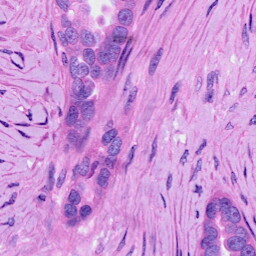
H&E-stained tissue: Ovarian